Interaction volume radius: 10 \u00c5
Interaction volume height: 10 \u00c5
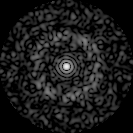
Disorder parameter: 0.8407